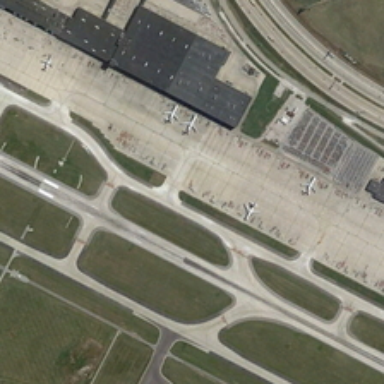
A large number of cars parked next to the airport plains .